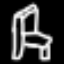
Label: chair